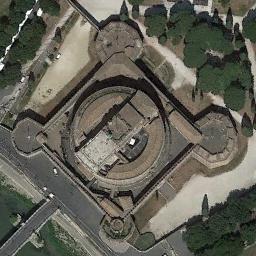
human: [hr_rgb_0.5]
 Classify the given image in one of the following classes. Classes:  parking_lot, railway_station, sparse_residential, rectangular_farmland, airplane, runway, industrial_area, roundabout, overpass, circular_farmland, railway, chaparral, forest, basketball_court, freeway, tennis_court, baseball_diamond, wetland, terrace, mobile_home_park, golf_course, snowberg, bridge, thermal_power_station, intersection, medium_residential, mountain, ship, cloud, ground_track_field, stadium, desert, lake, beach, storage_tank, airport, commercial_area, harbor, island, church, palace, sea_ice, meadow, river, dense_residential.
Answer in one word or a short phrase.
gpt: palace